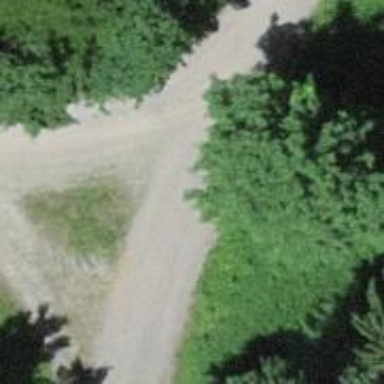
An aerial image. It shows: Track with fine gravel surface suitable for forestry vehicles.